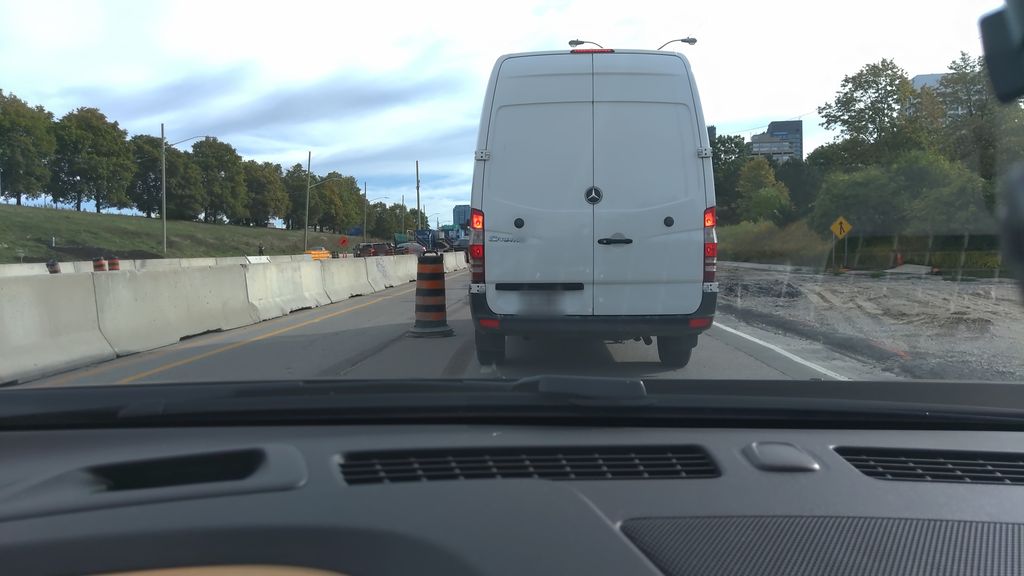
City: toronto